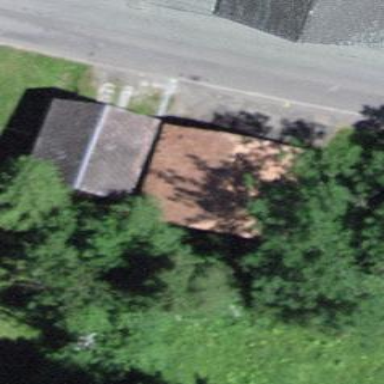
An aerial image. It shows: Garage.